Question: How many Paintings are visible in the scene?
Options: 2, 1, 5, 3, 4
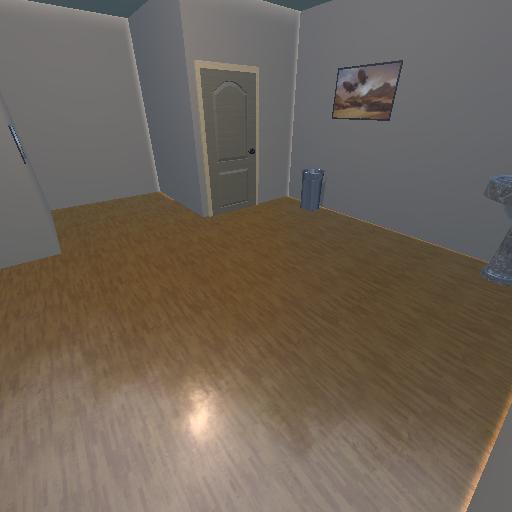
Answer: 2